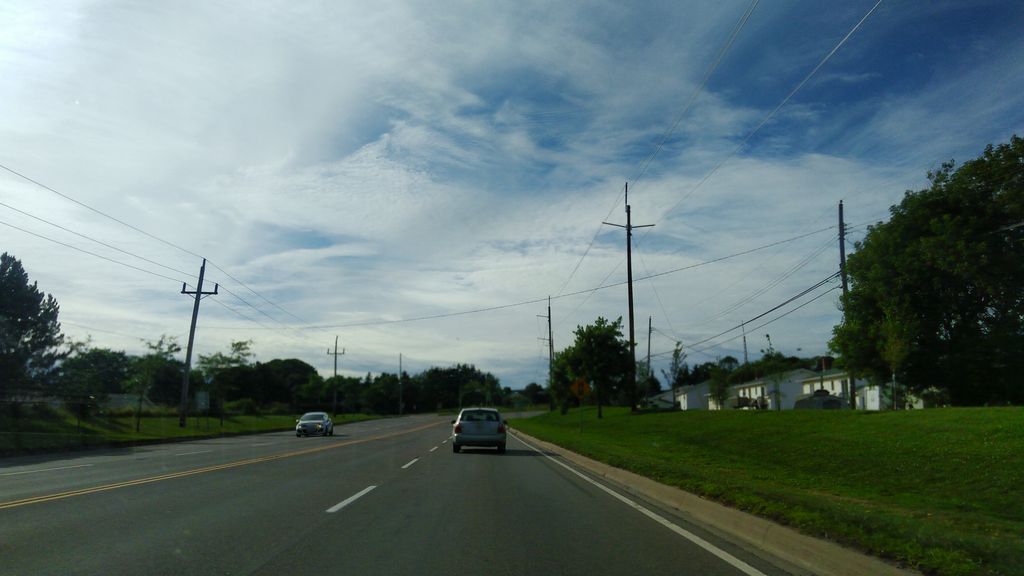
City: charlottetown